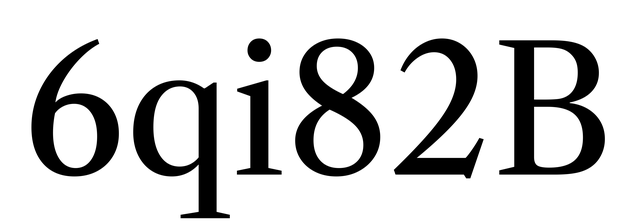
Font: LibreCaslonText_Regular